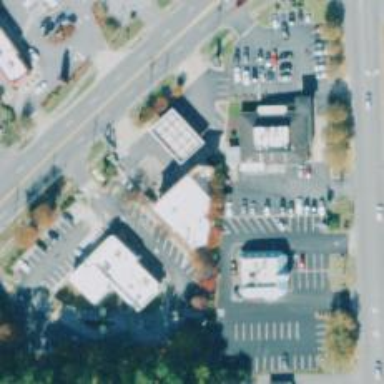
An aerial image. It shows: Convenience shop.